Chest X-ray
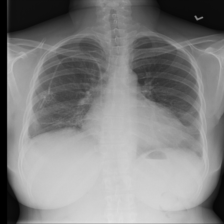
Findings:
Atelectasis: positive
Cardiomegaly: negative
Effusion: positive
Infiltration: positive
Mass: negative
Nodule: negative
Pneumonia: negative
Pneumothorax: positive
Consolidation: positive
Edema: negative
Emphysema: negative
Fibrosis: negative
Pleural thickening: negative
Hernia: negative